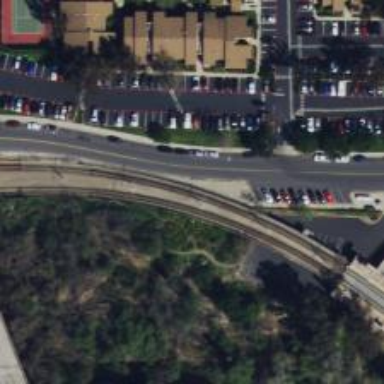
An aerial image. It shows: Light rail bridge with electrified contact line.